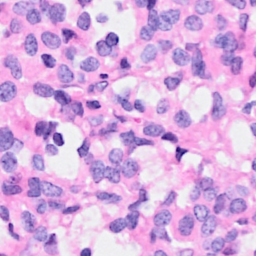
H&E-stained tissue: Breast